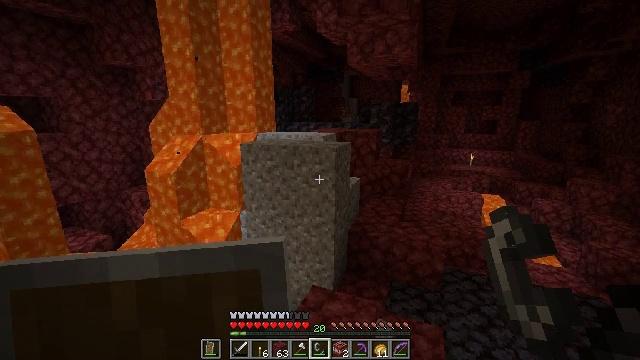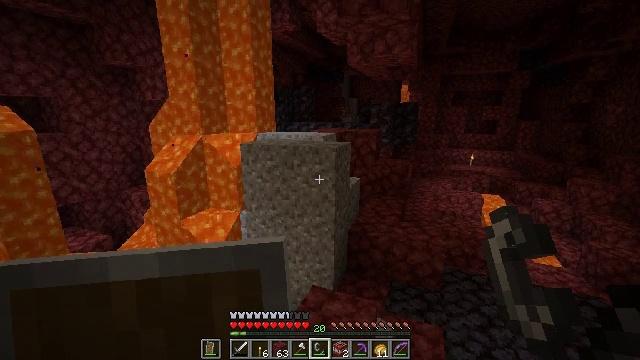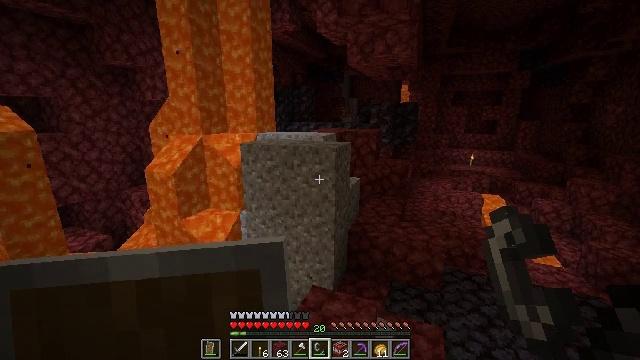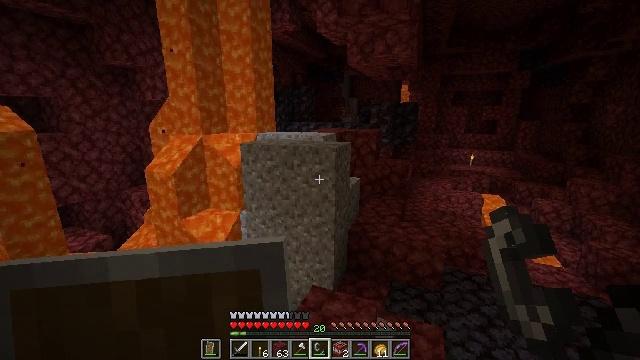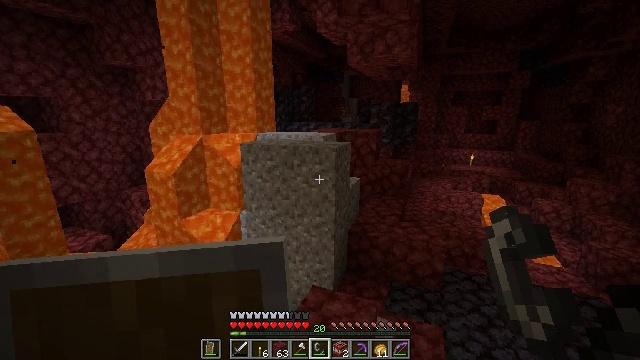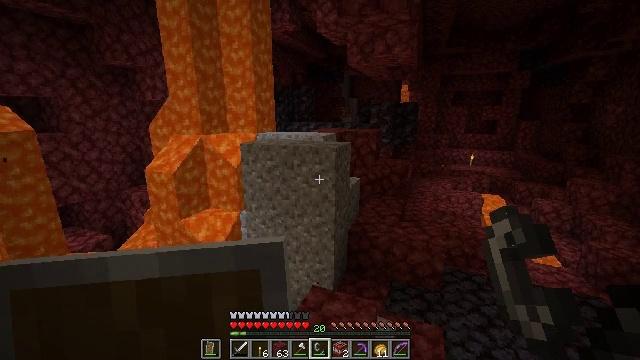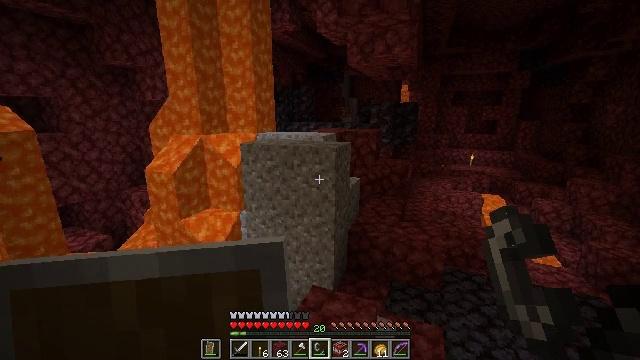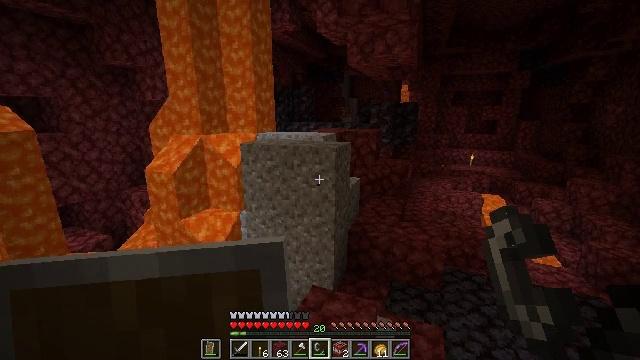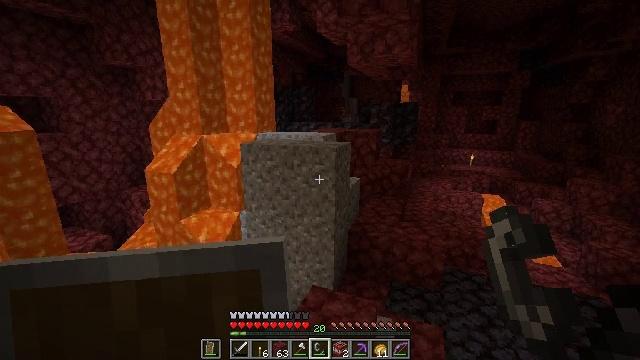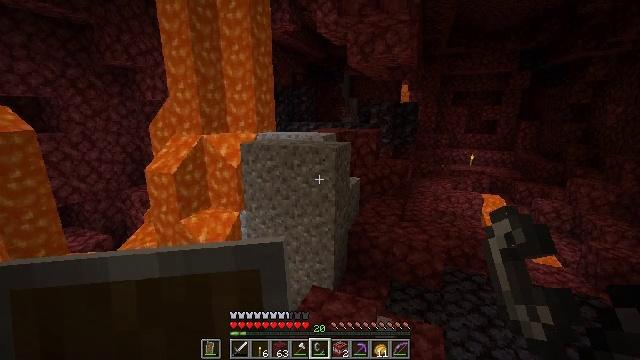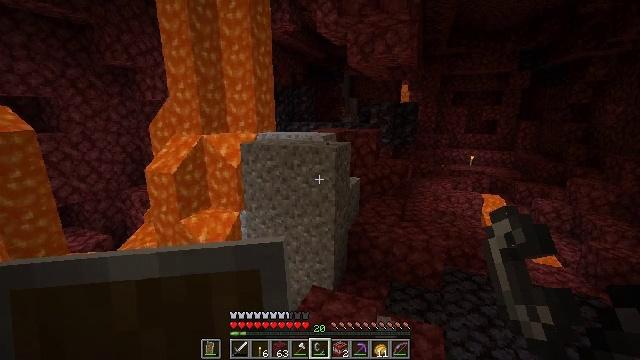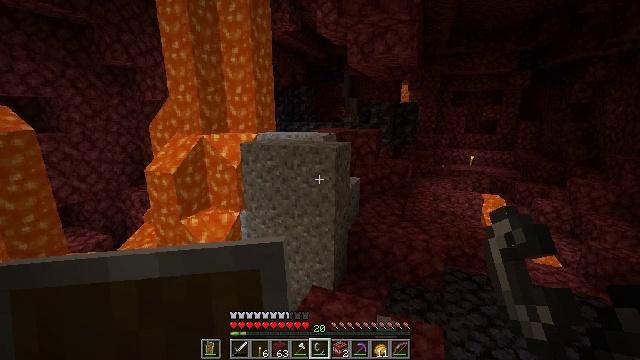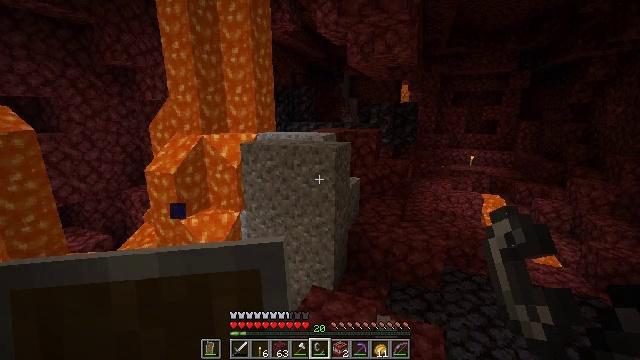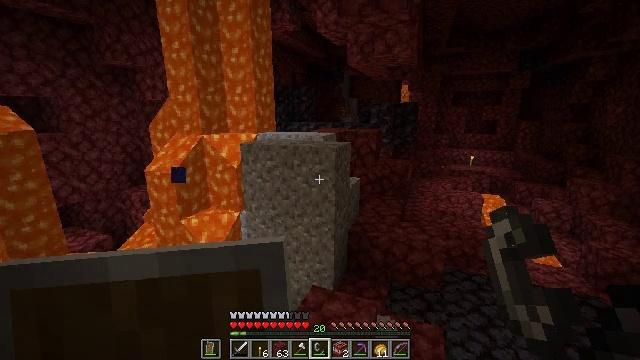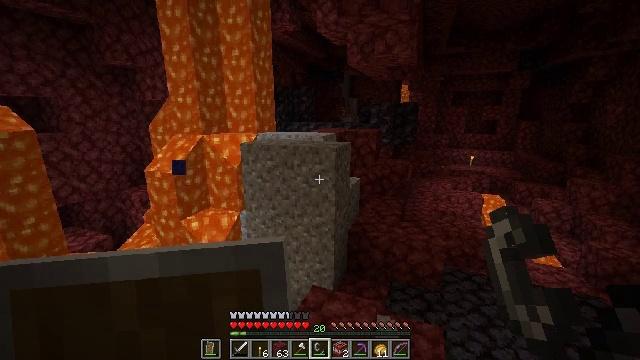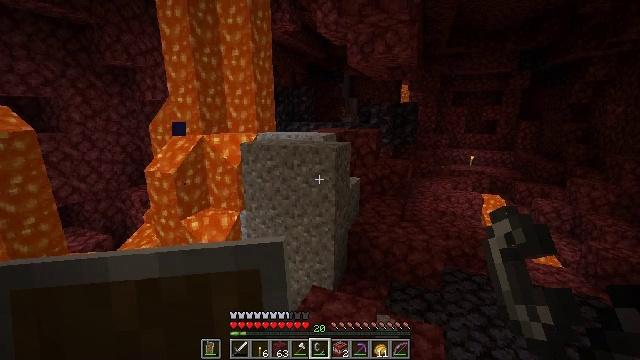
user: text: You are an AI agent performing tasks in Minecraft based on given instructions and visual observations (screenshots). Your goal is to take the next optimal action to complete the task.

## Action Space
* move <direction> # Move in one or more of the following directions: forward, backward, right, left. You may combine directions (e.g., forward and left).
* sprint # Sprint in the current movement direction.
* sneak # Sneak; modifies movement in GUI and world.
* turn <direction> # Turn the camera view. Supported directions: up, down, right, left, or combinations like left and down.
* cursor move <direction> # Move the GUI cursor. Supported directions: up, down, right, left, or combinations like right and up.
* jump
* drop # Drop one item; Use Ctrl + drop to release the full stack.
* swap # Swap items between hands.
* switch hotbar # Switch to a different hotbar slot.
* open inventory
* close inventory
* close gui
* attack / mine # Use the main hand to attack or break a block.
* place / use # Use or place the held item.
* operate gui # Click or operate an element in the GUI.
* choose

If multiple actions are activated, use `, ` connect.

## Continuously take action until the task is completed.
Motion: motion action
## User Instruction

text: Find and extract ancient debris from the Nether.
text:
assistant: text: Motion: no_op
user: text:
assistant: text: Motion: no_op
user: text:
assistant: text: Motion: no_op
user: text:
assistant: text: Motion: no_op
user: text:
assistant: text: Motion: no_op
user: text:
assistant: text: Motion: no_op
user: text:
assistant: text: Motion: no_op
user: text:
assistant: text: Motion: no_op
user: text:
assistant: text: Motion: no_op
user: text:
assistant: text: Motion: no_op
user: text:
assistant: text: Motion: no_op
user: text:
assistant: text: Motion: no_op
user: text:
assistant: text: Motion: no_op
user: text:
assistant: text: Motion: no_op
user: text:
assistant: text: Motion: no_op
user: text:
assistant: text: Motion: no_op
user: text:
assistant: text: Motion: no_op
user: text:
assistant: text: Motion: no_op
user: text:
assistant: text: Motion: no_op
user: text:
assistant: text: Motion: no_op
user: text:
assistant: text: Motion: no_op
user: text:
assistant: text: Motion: no_op
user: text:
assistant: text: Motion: no_op
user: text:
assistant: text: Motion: no_op
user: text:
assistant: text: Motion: no_op
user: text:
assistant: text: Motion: no_op
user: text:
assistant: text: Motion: no_op
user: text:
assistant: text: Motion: no_op
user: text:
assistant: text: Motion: no_op
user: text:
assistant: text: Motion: no_op